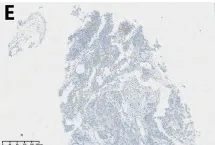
Hematoxylin-eosin (H&E) staining and immunohistochemical evaluation of the tissue obtained using needle biopsy (10x). Positive staining for PD-L1(10% positive).
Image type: pathology (immunostaining)